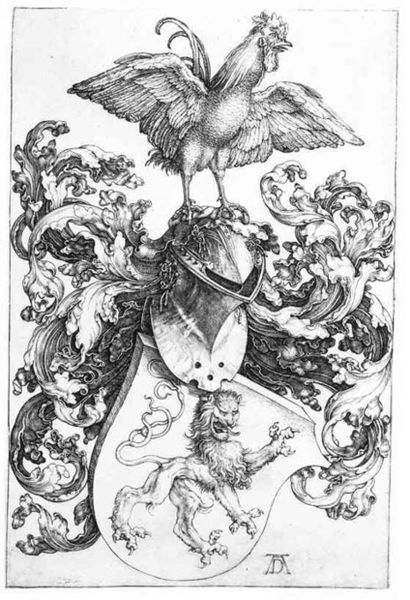
Titel: Das Löwenwappen mit dem Hahn
Künstler: Albrecht Dürer
Standort: Karlsruhe
Institution: Staatliche Kunsthalle Karlsruhe
Schlagwörter: adler, angriff, blätter, feder, flügel, fuß, kampf, laub, vogel, weiß, baden, bewegung, blumen, grau, schmuck, schwarz, zeichnung, blüte, blüten, tier, tiere, tuch, malerei, ornament, alt, federn, gefieder, rahmen, bild, signatur, adel, blatt, pflanze, pflanzen, ranken, beine, mähne, schwanz, schrift, wellen, schnabel, kamm, kette, grafik, graphik, erhaben, schlacht, wild, kartusche, dekor, floral, ornamente, verzierung, metall, ad, foto, schild, maske, gemalt, druck, druckgraphik, schwarz-weiß, druckgrafik, monogramm, radierung, stich, soldat, bleistift, helm, gespreizt, krallen, ritter, rüstung, löcher, ranke, ornamental, wappen, geflügel, harnisch, efeu, voluten, laubwerk, zunge, mittelalter, blattwerk, fabelwesen, greif, kralle, visier, löwe, hahn, huhn, dürer, helmbusch, filigran, emblem, kupferstich, krähen, drache, schanier, gockel, akantus, zung, krahn, eichenlaub, weisse, albrecht, albrecht dürer, raubtier, wildtier, albert, pranken, zeichnunh, wappentier, heraldik, hahnenkamm, hanh, flugel, helmzier, rankwerk, verschnörkelt, ritterhelm, leu, dürermonogramm, alfred, omega, alpha, zornig, logo, schuck, schwsarz, oldat, blattschmuck, ss, d, wappenhalter, bremer stadtmusikanten, der hahn kräht, löwr, hahne, grifon, adalbert, sschwanz, hahn löwe druck, schilöd, gekröse, aornamente, dreischwänzig, voltue, kräht